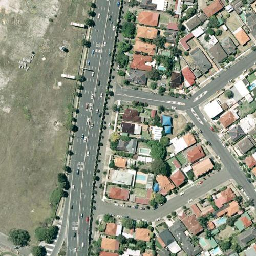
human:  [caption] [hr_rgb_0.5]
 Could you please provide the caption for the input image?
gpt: On one side of a wide road is a piece of gray bare land, and on the other side is a residential area through which the road passes.

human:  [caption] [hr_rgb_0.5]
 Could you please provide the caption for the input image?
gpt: A wide road is a gray bare land on one side and a residential area through which a road passes on the other.

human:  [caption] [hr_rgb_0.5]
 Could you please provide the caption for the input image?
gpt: On one side of the broad road is gray bare land, and on the other side is the residential area through which the road passes.

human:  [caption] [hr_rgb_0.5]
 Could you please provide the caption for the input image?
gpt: On one side of the broad street is gray bare land, and on the other side is the residential area through which the street passes.

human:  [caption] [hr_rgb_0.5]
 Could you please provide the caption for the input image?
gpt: A wide road is a gray bare land on one side and a residential area through which the road passes on the other side.